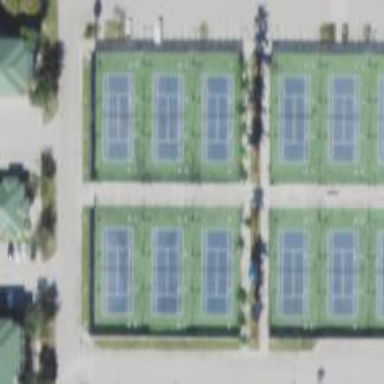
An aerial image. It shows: Sports centre with focus on tennis.